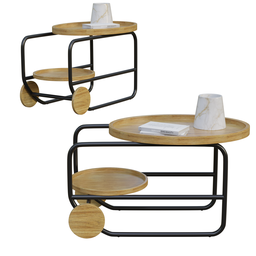
Label: furniture